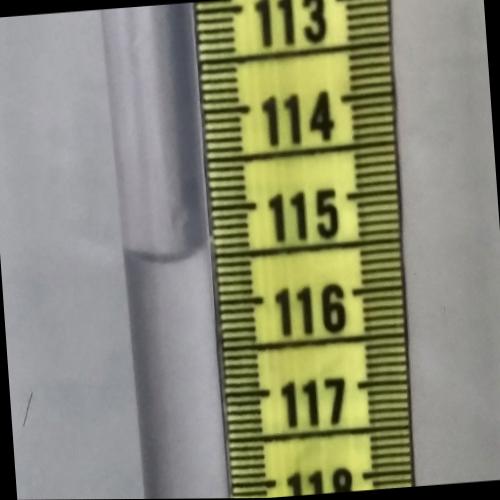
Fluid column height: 115.5 cm